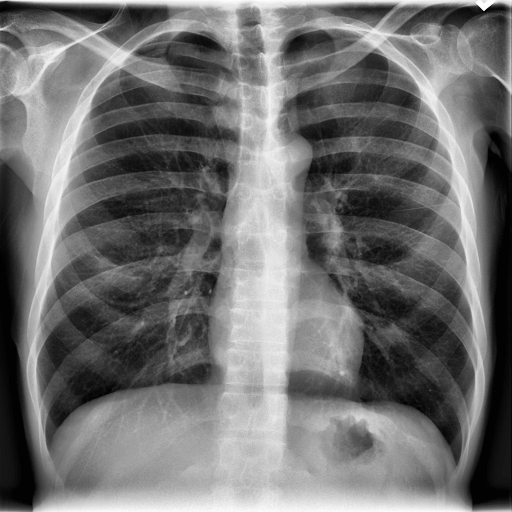
Finding: NORMAL